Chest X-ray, PA view. Patient: 49 years old, sex M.
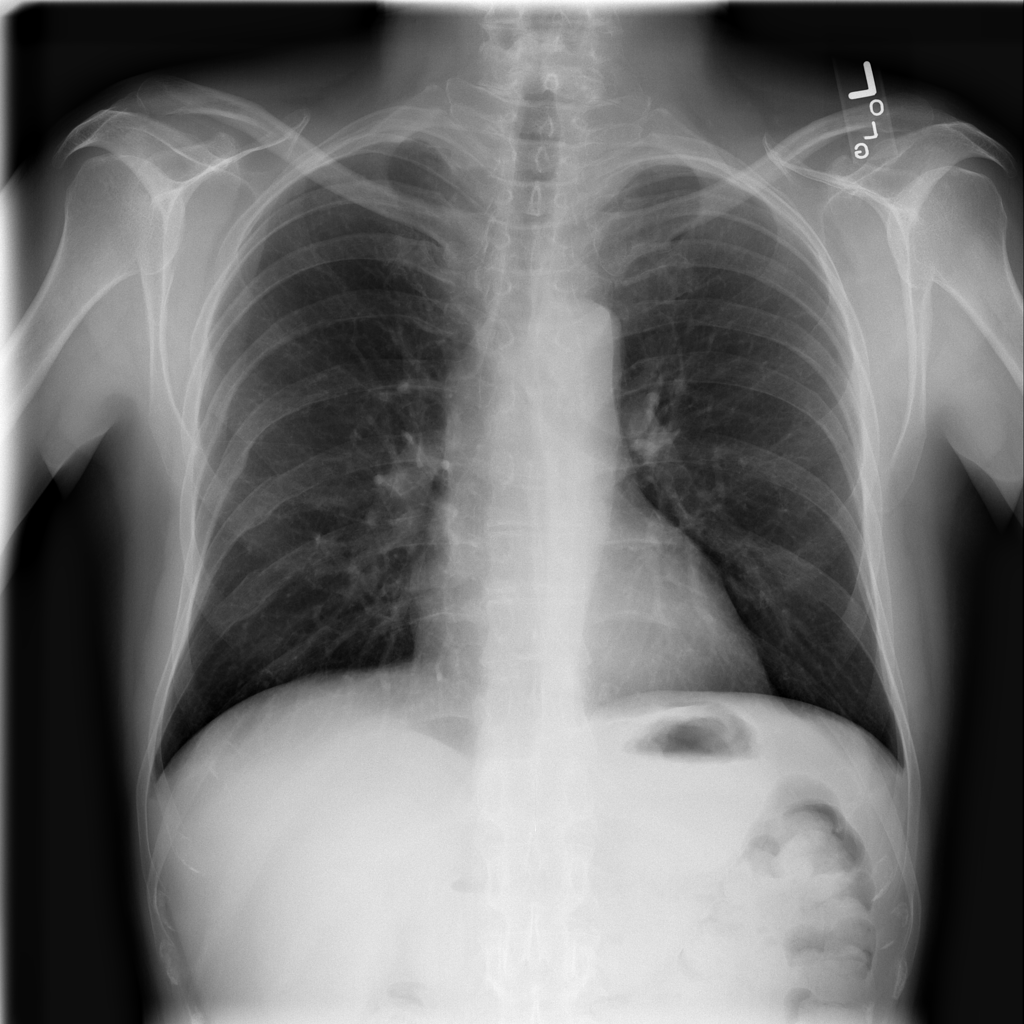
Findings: No Finding